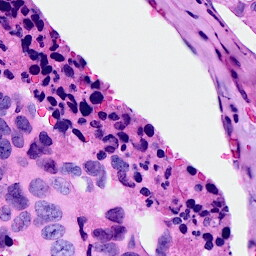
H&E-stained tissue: Breast